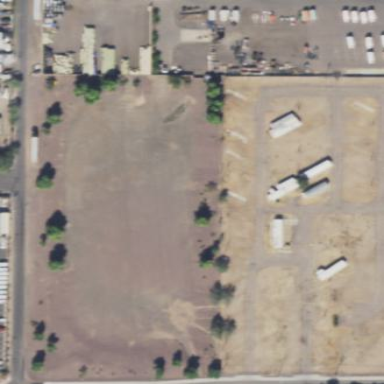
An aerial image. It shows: Residential area known as trailer park.